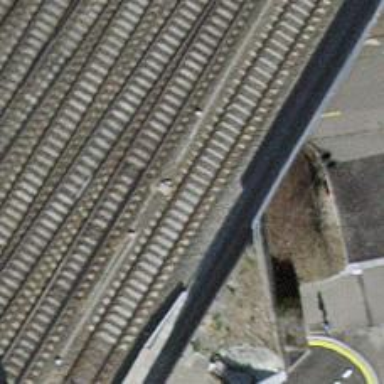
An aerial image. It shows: Railway bridge with electrified contact line. There is one track on the bridge.